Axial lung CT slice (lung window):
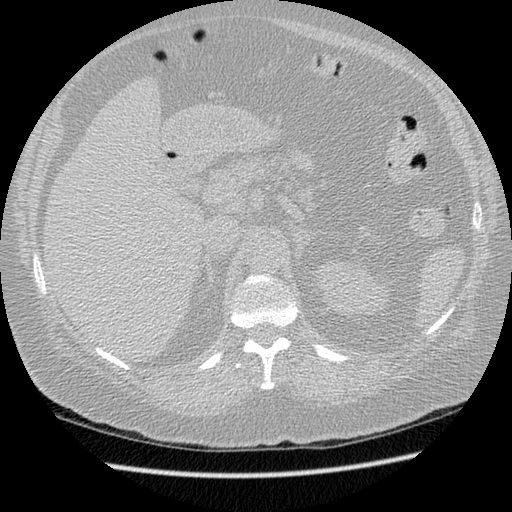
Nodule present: no